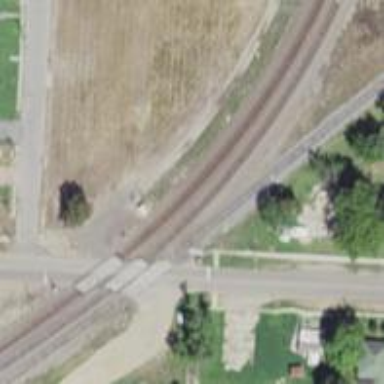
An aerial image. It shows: Railway junction.